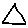
Label: triangle